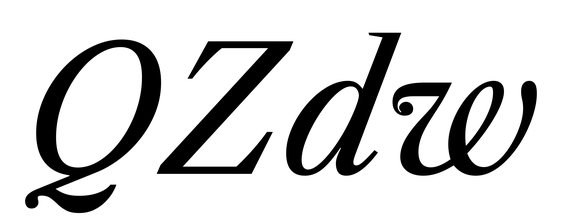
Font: LibreCaslonText-Italic_Italic